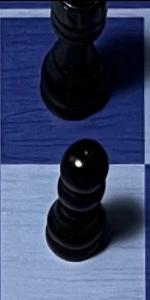
Label: Pawn_Black